Chest X-ray:
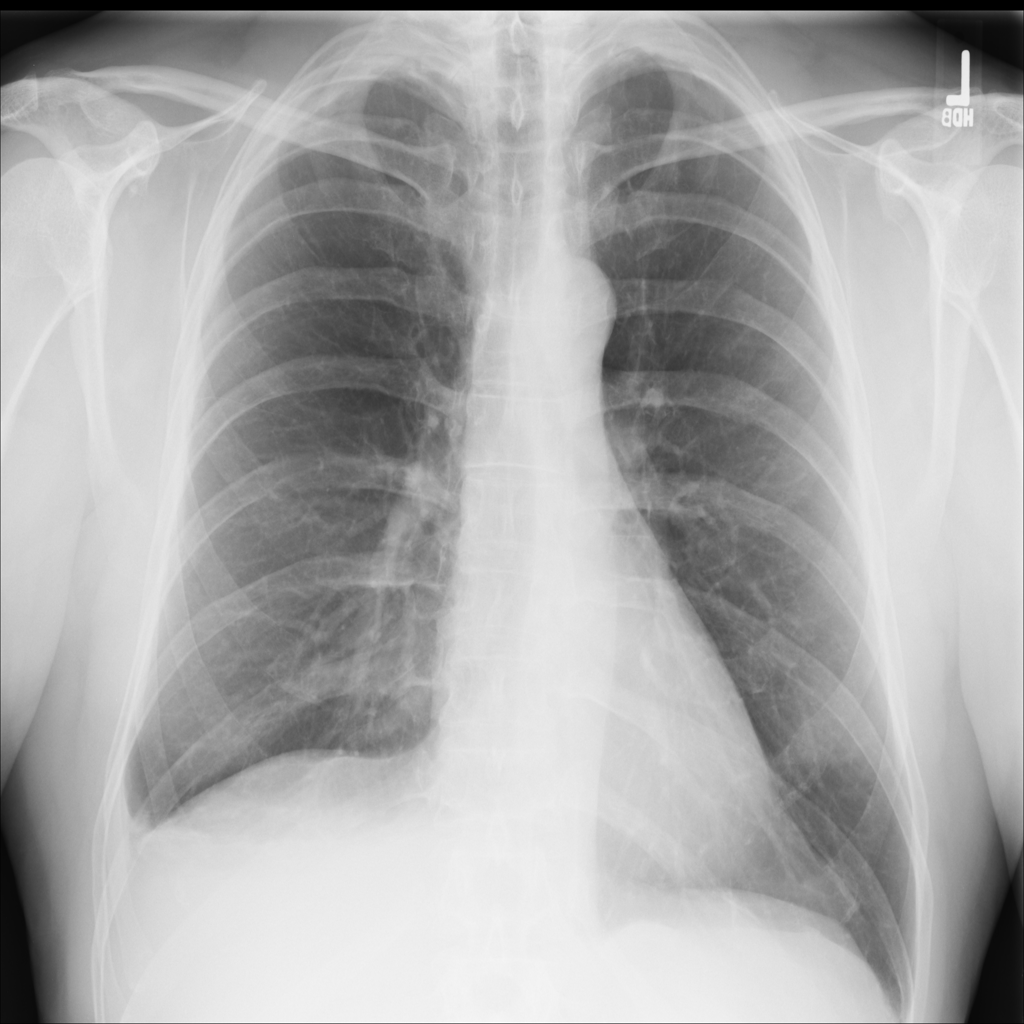
Findings: Effusion
No abnormal finding: no